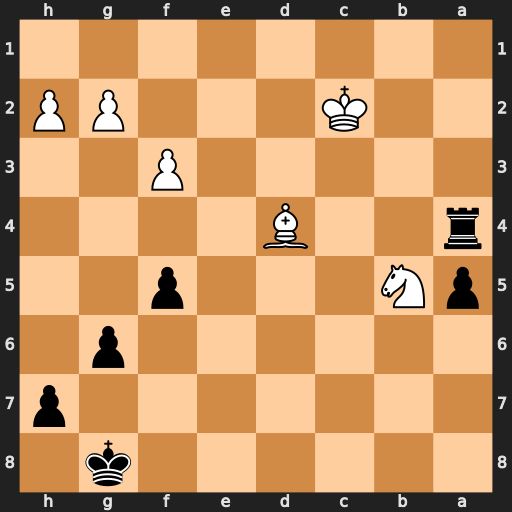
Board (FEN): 6k1/7p/6p1/pN3p2/r2B4/5P2/2K3PP/8
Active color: b
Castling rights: -
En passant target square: -
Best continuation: Rb4 Kd3 Rxb5